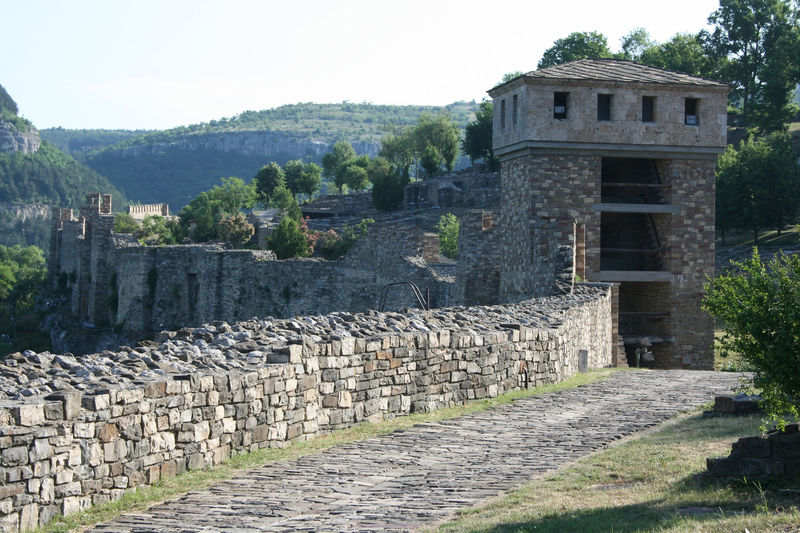
Titel: Festung von Veliko Tarnovo; Zarewez
Standort: Veliko Tarnovo (EU - Bulgarien)
Institution: Veliko Tarnovo, Bulgarien
Schlagwörter: blätter, himmel, schatten, wasser, bäume, grün, landschaft, fenster, strasse, dach, gras, haus, weg, wiese, steine, hügel, pfad, tal, wald, turm, pflaster, dächer, mauer, schlucht, steinmauer, arches, balcony, white, country, green, old, wall, windows, brown, tor, zinnen, befestigung, foto, fotografie, ruine, burg, pavement, pflastersteine, rom, sky, stone, tree, building, hill, hills, landscape, mountain, mountains, tower, trees, etagen, aquädukt, forest, grass, garden, path, plants, road, fotographie, castle, color, ruin, ruins, photo, bridge, fence, abwehr, walls, brick, bricks, gate, verteidigung, torturm, bush, dry, range, guard, pflasterung, china, tan, stones, photograph, photography, turret, brick wall, fotogafie, chinesische mauer, bruchsteinmauerwerk, cobblestone, fortress, itaien, gelaende, cobble, hot, formation, chinesische, pave, stone work, hideout, towering wall, guardtower, cchina, chinese wall, great chinese wall, ctone, great wall of china, fortresswall